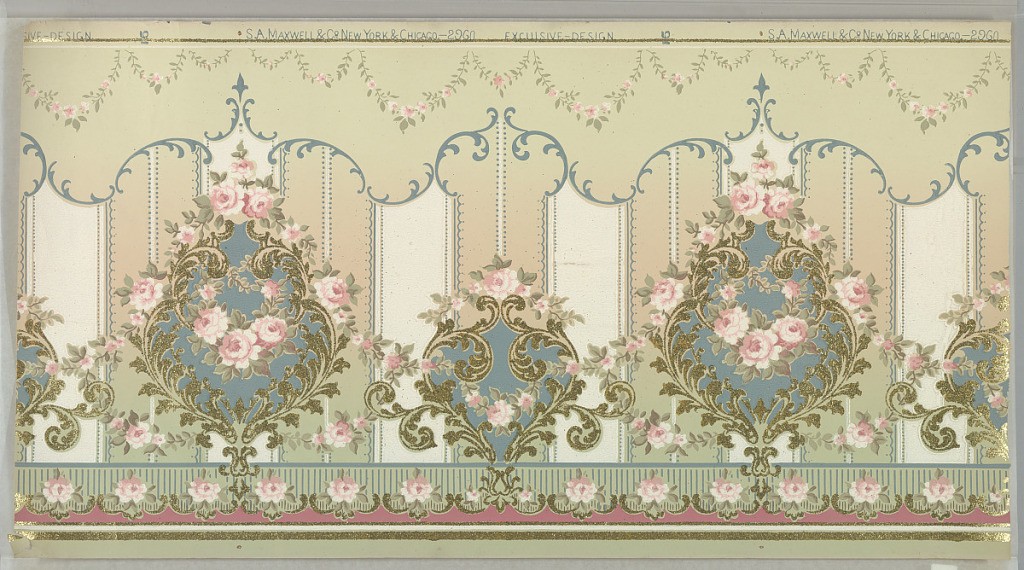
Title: Frieze
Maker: Maxwell & Co., S.A., Chicago, Illinois, USA
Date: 1905–1915
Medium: Machine-printed paper, applied mica flakes
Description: Flitter frieze. Large floral medallion alternating with smaller floral medallion. Each contains rose swags. Printed on broad striped background, with scrolling foliate band and petite rose swags across top edge.